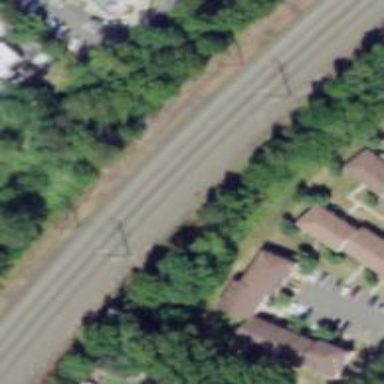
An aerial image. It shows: Railway track with contact lines for electrification.